Field crop: maize
Growth stage: 2
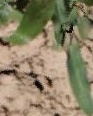
Species: maize